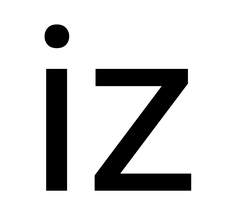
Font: Roboto_Regular